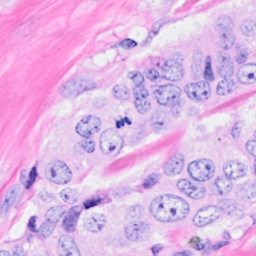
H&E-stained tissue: Breast